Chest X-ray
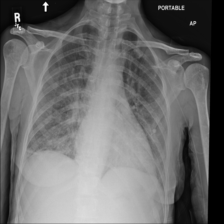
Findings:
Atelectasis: negative
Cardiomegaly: negative
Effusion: negative
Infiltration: negative
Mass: negative
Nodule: negative
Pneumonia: negative
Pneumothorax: negative
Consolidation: negative
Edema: negative
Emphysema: negative
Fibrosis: negative
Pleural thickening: negative
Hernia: negative